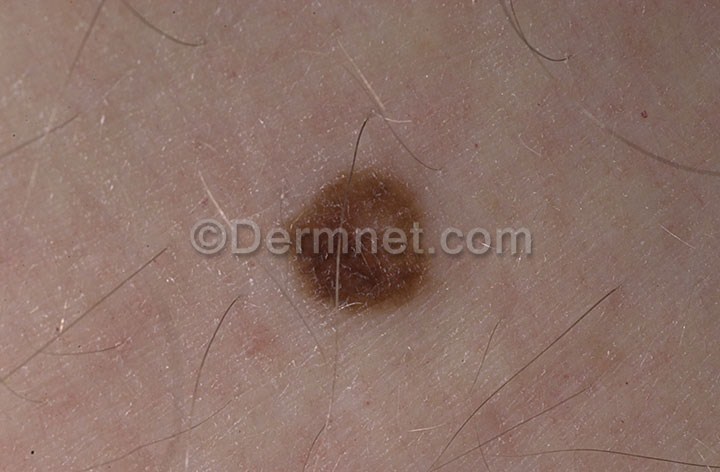
Disease: Melanoma Skin Cancer Nevi and Moles